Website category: phone
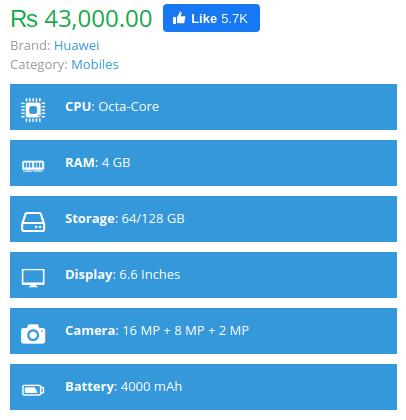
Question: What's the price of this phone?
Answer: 43,000.00

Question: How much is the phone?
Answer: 43,000.00

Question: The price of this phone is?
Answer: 43,000.00

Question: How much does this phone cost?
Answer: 43,000.00

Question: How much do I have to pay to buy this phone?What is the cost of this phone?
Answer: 43,000.00

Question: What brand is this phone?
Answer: Huawei

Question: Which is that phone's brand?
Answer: Huawei

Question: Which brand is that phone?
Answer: Huawei

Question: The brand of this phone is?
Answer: Huawei

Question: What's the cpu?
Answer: Octa-Core

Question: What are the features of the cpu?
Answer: Octa-Core

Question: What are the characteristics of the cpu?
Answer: Octa-Core

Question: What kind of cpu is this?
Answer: Octa-Core

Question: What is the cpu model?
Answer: Octa-Core

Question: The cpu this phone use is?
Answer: Octa-Core

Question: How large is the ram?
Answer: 4 GB

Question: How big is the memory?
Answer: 4 GB

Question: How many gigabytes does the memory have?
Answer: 4 GB

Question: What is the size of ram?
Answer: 4 GB

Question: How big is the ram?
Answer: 4 GB

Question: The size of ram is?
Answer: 4 GB

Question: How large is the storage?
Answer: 64/128 GB

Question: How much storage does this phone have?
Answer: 64/128 GB

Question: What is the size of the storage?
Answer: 64/128 GB

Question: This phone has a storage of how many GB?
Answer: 64/128 GB

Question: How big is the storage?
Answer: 64/128 GB

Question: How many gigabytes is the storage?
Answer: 64/128 GB

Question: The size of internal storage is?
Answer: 64/128 GB

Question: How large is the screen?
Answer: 6.6 Inches

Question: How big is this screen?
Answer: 6.6 Inches

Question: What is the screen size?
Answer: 6.6 Inches

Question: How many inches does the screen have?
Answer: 6.6 Inches

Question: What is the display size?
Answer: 6.6 Inches

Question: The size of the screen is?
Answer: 6.6 Inches

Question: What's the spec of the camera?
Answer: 16 MP + 8 MP + 2 MP

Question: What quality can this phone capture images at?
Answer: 16 MP + 8 MP + 2 MP

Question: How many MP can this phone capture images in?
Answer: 16 MP + 8 MP + 2 MP

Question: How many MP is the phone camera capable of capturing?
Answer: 16 MP + 8 MP + 2 MP

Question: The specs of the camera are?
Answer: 16 MP + 8 MP + 2 MP

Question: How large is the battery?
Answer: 4000 mAh

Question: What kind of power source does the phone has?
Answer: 4000 mAh

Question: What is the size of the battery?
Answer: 4000 mAh

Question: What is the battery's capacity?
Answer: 4000 mAh

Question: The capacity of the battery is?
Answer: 4000 mAh